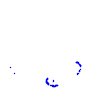
Particle: kaon